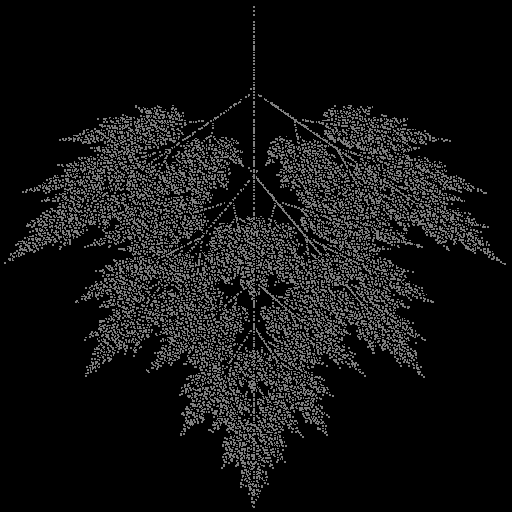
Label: tree